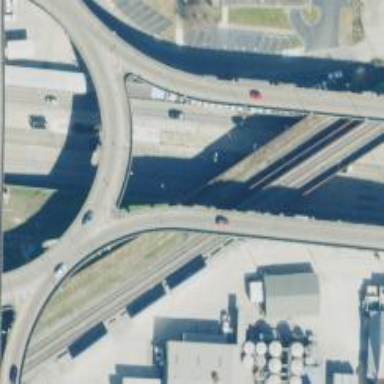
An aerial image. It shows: Bridge along trunk link highway.